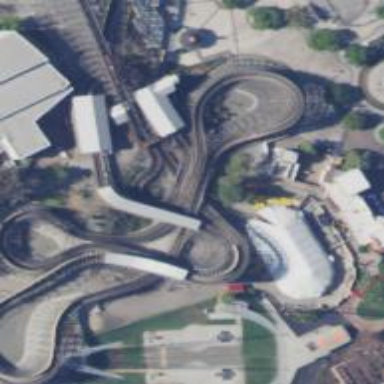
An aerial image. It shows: Thrilling roller coaster attraction.